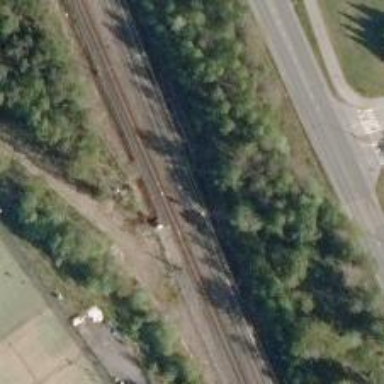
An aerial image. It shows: Railway signal.